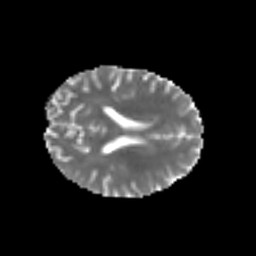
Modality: MD
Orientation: axial
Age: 25
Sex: male
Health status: healthy